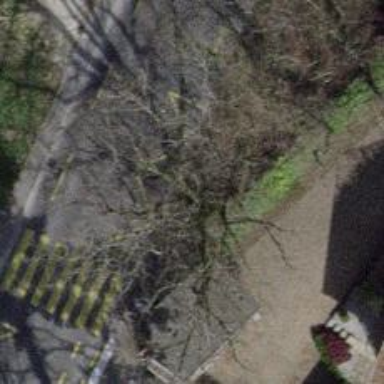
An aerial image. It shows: Bus stop along the road.